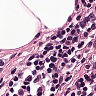
Metastatic tissue present: no